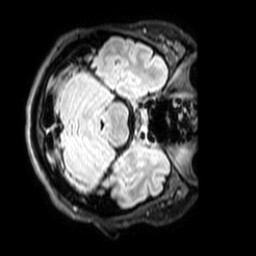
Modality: T1w
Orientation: axial
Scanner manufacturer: philips
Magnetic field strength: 3 T
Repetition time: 4.8 s
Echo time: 0.2586 s